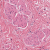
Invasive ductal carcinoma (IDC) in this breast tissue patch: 0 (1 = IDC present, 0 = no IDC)